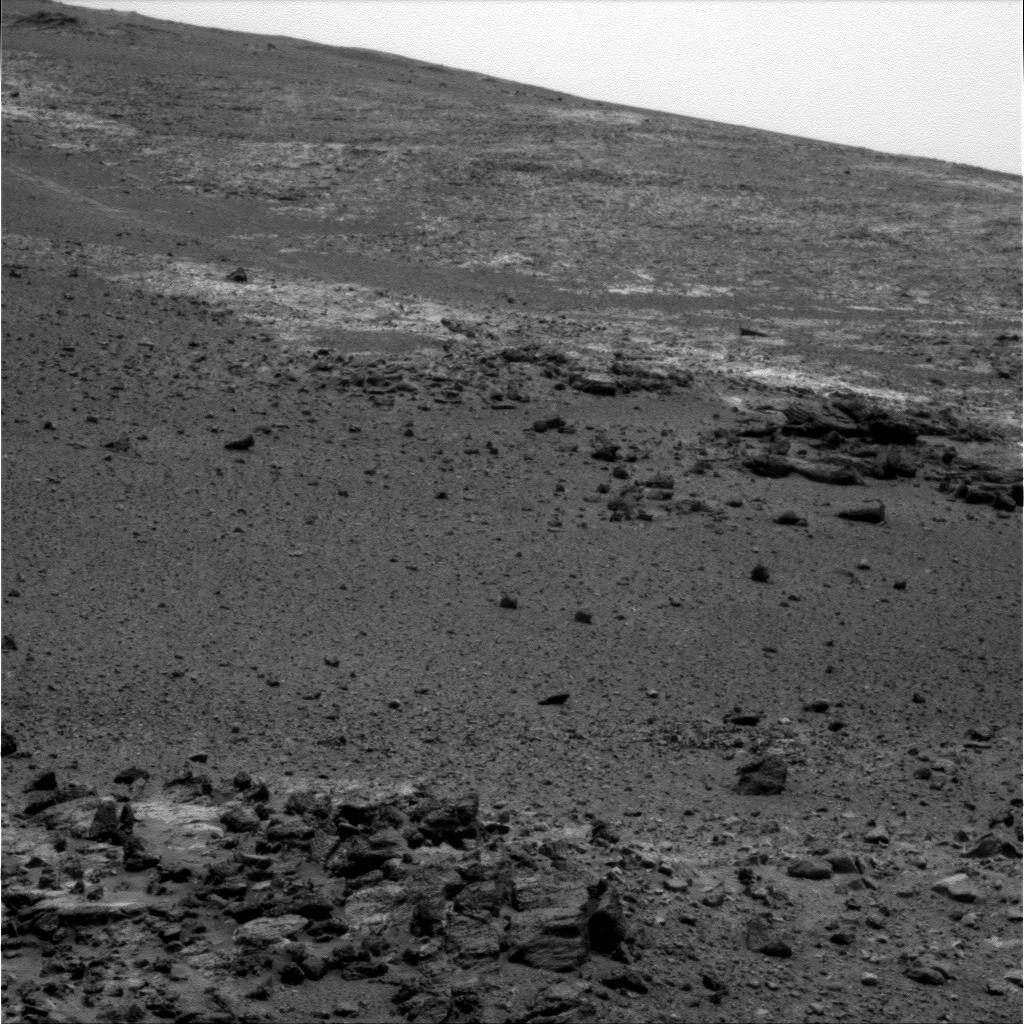
Terrain classes present: Bedrock, Gravel / Sand / Soil, Rock, Shadow, Sky / Distant Mountains